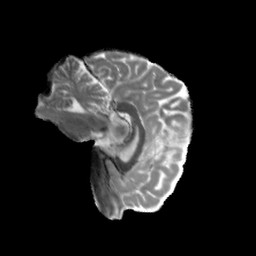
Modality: MD
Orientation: sagittal
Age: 27
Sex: female
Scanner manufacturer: siemens
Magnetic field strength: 6.98 T
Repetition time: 7.08 s
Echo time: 0.0756 s